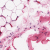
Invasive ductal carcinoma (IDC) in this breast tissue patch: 0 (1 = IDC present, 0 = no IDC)